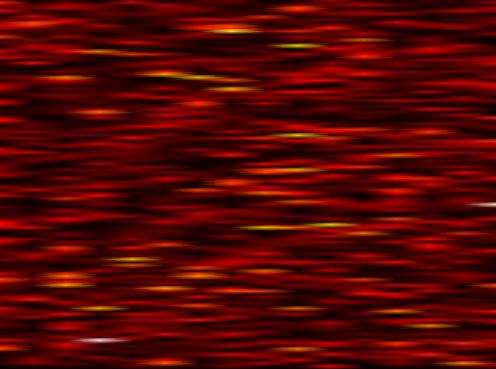
Label: WOLA